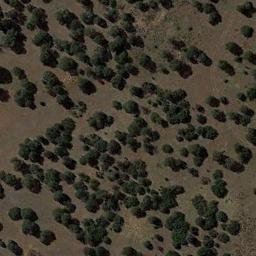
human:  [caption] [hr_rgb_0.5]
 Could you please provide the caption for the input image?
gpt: The chaparral is consist of dense green bushes .

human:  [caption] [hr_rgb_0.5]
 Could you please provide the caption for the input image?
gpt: Chaparral is evenly distributed on the sand .

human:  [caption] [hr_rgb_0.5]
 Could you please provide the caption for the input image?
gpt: Some connected green chaparrals grow on the wasteland .

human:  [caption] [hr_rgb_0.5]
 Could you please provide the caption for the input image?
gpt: You can see a lot of weeds on this desert .

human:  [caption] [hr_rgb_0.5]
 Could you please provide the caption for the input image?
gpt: The vegetation in the chaparral is approximately the same size .